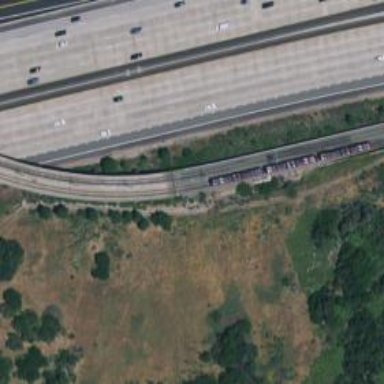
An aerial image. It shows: Light rail railway system with contact lines for electrification.